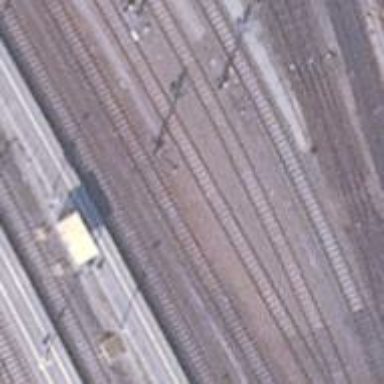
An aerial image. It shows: Railway signal.